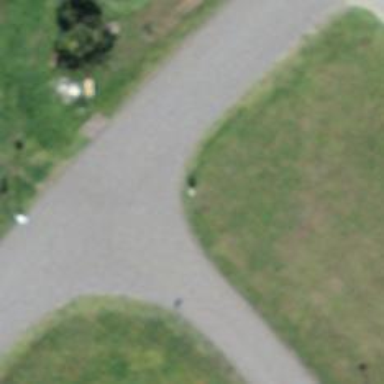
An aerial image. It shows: Emergency access point on the road.